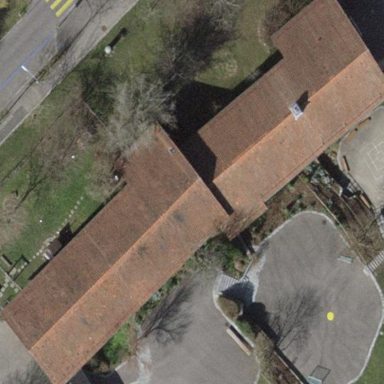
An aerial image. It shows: School building.